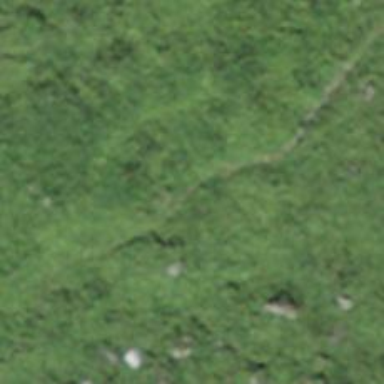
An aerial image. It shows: Path.